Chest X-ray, AP view. Patient: 55 years old, sex M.
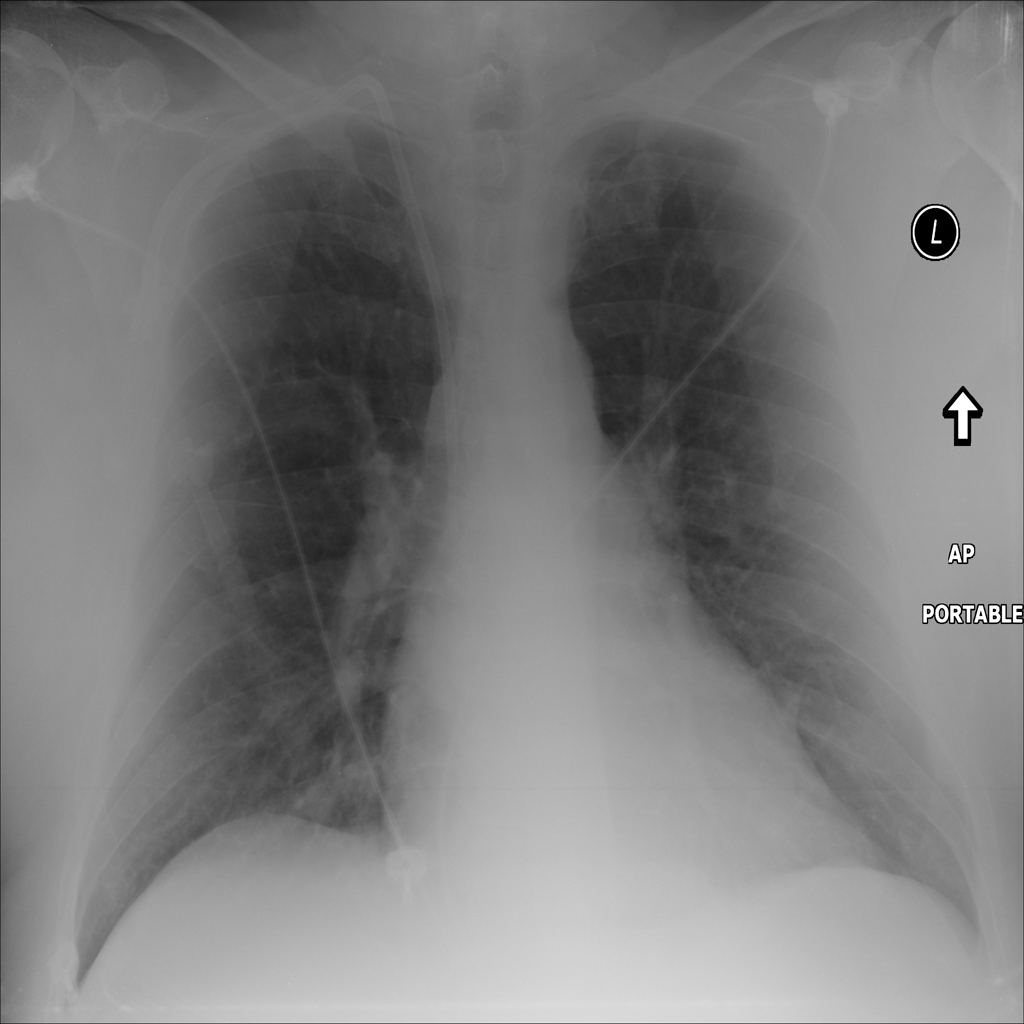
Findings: No Finding